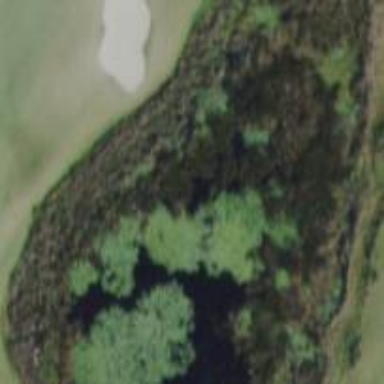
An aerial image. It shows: Peaceful pond surrounded by nature.